Question: As you can see in this live example: <URL> cursor quickly changes to not-allowed and immedialtely changes back to normal move.
There is the markup to show a nested situation:
'''
<div class='outer' draggable='true' >
<div class='inner' >
abc
</div>
</div>
'''
And this is the minimum Javascript code that allows default drag effect:
'''
$(document.body).bind('dragover', function(e) {
e.preventDefault();
});
'''

It happens at least on Windows and in Chrome (36.0.1985.125 m) and in IE (11.0.9600.17207).
Is there any "standard" fix which works with html5 native drag API? (i.e. not with replacing cursor with some image or covering 'div.outer' with another 'div' or using jquery-ui or similar libraries)
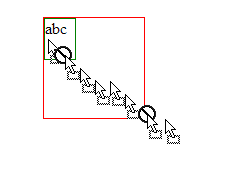
Answer: Found it!
You have to prevent default behaviour of 'dragenter' too:
'''
$(document.body).bind('dragenter', function(e) {
e.preventDefault();
});
'''